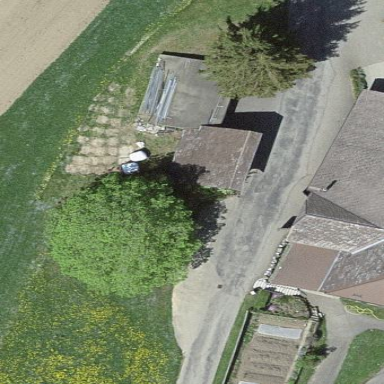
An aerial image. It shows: Rural barn.